Question: I am using the the 'SearchView' in the 'ActionBar' of the 'ListView'. The magnifying glass can be touched, the 'SearchView' shows its edit box, and the user can enter the text for filtering the content of the list. It almost works. However, when the user presses the button, the 'SearchView' collapses back to the icon, the text inside the widget is cleared, and the filtering is reset. The effect (in my case) is that the list can be filtered only when the 'SearchView' is not iconified. The wanted behaviour is to keep the filter text also after the 'SearchView' was collapsed.
The behaviour probably changed in Android 4.3. With 4.2.2 it worked as wanted. See the observations below.
To be more specific, the menu contains the following item:
'''
<item android:id="@+id/menu_search_customers"
android:title="@string/menu_search_text"
android:icon="@android:drawable/ic_menu_search"
android:showAsAction="ifRoom|collapseActionView"
android:actionViewClass="android.widget.SearchView" />
'''
Notice the icon and the 'android:showAsAction'. I belive the button appears by default when the 'SearchView' is expanded (by I mean the '<' plus the icon -- see the right image with the blue book from the official <URL>.

When debugging, I have found that the 'onQueryTextChange()' is fired with the empty text when the is used. (I believe this was not the case with Android 4.2.2, because it worked as wanted before the OS update.) This is the reason why the filtering of the list items is also reset -- see my 'onQueryTextChange()' below. I want the 'SearchView' collapsed, and the filter text displayed as subtitle in the action bar.
So far, my code related to the 'SearchView' looks like this:
'''
@Override
public boolean onCreateOptionsMenu(Menu menu) {
// MenuInflater adds the magnifying glass icon for the SearchView
// to the ActionBar as the always visible menu item.
MenuInflater inflater = getMenuInflater();
inflater.inflate(R.menu.customers_menu, menu);
// Get the related SearchView widget.
SearchView sv = (SearchView) menu.findItem(R.id.menu_search_customers)
.getActionView();
// Get the changes immediately.
sv.setOnQueryTextListener(new SearchView.OnQueryTextListener() {
// I am not sure whether the onQueryTextSubmit() is important
// for the purpose.
@Override
public boolean onQueryTextSubmit(String query) {
getActionBar().setSubtitle(mCurFilter);
return true;
}
@Override
public boolean onQueryTextChange(String newText) {
// The newText is stored into a member variable that
// is used when the new CursorLoader is created.
mCurFilter = newText;
getActionBar().setSubtitle(mCurFilter);
getLoaderManager().restartLoader(0, null,
CustomersOverviewActivity.this);
return true;
}
});
return true;
}
'''
The restarted loader calls the 'onCreateLoader'. Notice the 'mCurFilter' is used for building the SQL query:
'''
@Override
public Loader<Cursor> onCreateLoader(int id, Bundle args) {
String[] projection = { CustomerTable._ID,
CustomerTable.CODE,
CustomerTable.NAME,
CustomerTable.STREET,
CustomerTable.TOWN };
String selection = null; // init
String[] selectionArgs = null; // init
if ( ! mCurFilter.isEmpty()) {
selection = CustomerTable.NAME + " like ?";
selectionArgs = new String[]{ "%" + mCurFilter +"%" };
}
CursorLoader cursorLoader = new CursorLoader(this,
DemoContentProvider.CUSTOMERS_CONTENT_URI, projection,
selection, selectionArgs,
orderInfo);
return cursorLoader;
}
'''
I would like to detect the situation when the is pressed the 'onQueryTextChange()' is called. This way (say) I could set a flag and block the 'mCurFilter' assignment by the emptied 'SearchView' content. Also, when the search icon is expanded again, I would like to initialize the text in the expanded 'SearchView' from the 'mCurFilter' it is shown (i.e. the expanded view is preset with the filter text). How that can be done?
The earlier implementation of the 'SearchView' had...
'''
@Override
public void onActionViewCollapsed() {
clearFocus();
updateViewsVisibility(true);
mQueryTextView.setImeOptions(mCollapsedImeOptions);
mExpandedInActionView = false;
}
'''
Now, it contains...
'''
@Override
public void onActionViewCollapsed() {
setQuery("", false);
clearFocus();
updateViewsVisibility(true);
mQueryTextView.setImeOptions(mCollapsedImeOptions);
mExpandedInActionView = false;
}
'''
Do you know what could be the reason for setting the query to the empty string? Should I override the new implementation by the old code? Or is there a better way?
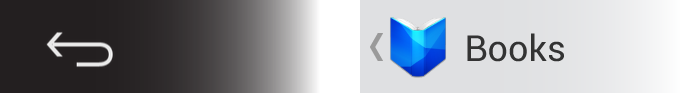
Answer: I have written a 'StatefulSearchView' which retains the text:
'''
import android.content.Context;
import android.os.Parcel;
import android.os.Parcelable;
import android.text.TextUtils;
import android.util.AttributeSet;
import android.util.Log;
import android.view.View;
import android.widget.EditText;
import android.widget.SearchView;
import android.widget.SearchView.OnQueryTextListener;
import android.widget.TextView;
public class StatefulSearchView extends SearchView implements android.view.View.OnLayoutChangeListener, OnQueryTextListener,android.widget.SearchView.OnCloseListener{
private boolean mSaveText=true;
private OnQueryTextListener mQueryListener;
private String mQuery;
private OnCloseListener mCloseListener;
private boolean fromIconify = true;
public StatefulSearchView(Context context, AttributeSet attrs) {
super(context, attrs);
addOnLayoutChangeListener(this);
super.setOnCloseListener(this);
}
public StatefulSearchView(Context context) {
super(context);
// TODO Auto-generated constructor stub
addOnLayoutChangeListener(this);
super.setOnCloseListener(this);
}
public void setSaveSearchTextState(boolean save){
this.mSaveText = save;
this.setSaveEnabled(mSaveText);
}
public void setOnStatefulQueryTextListener(OnQueryTextListener listener) {
mQueryListener = listener;
super.setOnQueryTextListener(this);
}
@Override
public void onLayoutChange(View v, int left, int top, int right,
int bottom, int oldLeft, int oldTop, int oldRight, int oldBottom) {
if(super.isIconfiedByDefault() || !super.isIconified() && !TextUtils.isEmpty(mQuery) && mSaveText){
setSavedText(mQuery);
}
Log.i("onLayoutChanged()",""+mQuery);
}
@Override
public void setIconified(boolean iconify) {
mQuery = getQuery().toString();
Log.i("setIconified()",""+mQuery);
super.setOnCloseListener(null);
super.setIconified(iconify);
super.setIconified(iconify);
super.setOnCloseListener(this);
fromIconify = true;
}
@Override
public void setOnCloseListener(OnCloseListener listener) {
mCloseListener = listener;
super.setOnCloseListener(this);
}
@Override
protected Parcelable onSaveInstanceState() {
Parcelable state = super.onSaveInstanceState();
return new SearchQueryState(state, mQuery, mSaveText);
}
@Override
protected void onRestoreInstanceState(Parcelable state) {
SearchQueryState sqs = (SearchQueryState)state;
super.onRestoreInstanceState(sqs.getSuperState());
mQuery = sqs.getSavedQuery();
mSaveText = sqs.getSaveText();
}
@Override
public boolean onQueryTextChange(String arg0) {
mQuery = arg0;
return mQueryListener.onQueryTextChange(mQuery);
}
@Override
public boolean onQueryTextSubmit(String arg0) {
// TODO Auto-generated method stub
return mQueryListener.onQueryTextSubmit(arg0);
}
private TextView getTextView(){
int searchTextViewId = getContext().getResources().getIdentifier("android:id/search_src_text", null, null);
return (TextView) this.findViewById(searchTextViewId);
}
private void setSavedText(String s){
super.setOnQueryTextListener(null);
Log.i("setSavedText()",""+s);
TextView t = getTextView();
t.setText(s);
if(!TextUtils.isEmpty(s))
((EditText)t).setSelection(s.length());
super.setOnQueryTextListener(mQueryListener);
}
private class SearchQueryState extends BaseSavedState{
private boolean mSaveText;
private String mQueryText;
public SearchQueryState(Parcel arg0) {
super(arg0);
this.mQueryText = arg0.readString();
this.mSaveText = arg0.readInt() == 1;
}
public SearchQueryState(Parcelable superState, String queryText, boolean saveText) {
super(superState);
this.mQueryText = queryText;
this.mSaveText = saveText;
}
public boolean getSaveText(){
return this.mSaveText;
}
public String getSavedQuery(){
return mQueryText;
}
@Override
public void writeToParcel(Parcel dest, int flags) {
// TODO Auto-generated method stub
super.writeToParcel(dest, flags);
dest.writeString(mQueryText);
dest.writeInt(mSaveText? 1: 0);
}
}
@Override
public boolean onClose() {
Log.i("onClose()", "Is from setIconified(): "+fromIconify);
if(!fromIconify){
mQuery = null;
fromIconify = false;
}
return mCloseListener == null ? false : mCloseListener.onClose();
}
}
'''
In demonstration activity:
'''
public class MainActivity extends Activity{
private StatefulSearchView mSearchView;
@Override
protected void onCreate(Bundle savedInstanceState) {
super.onCreate(savedInstanceState);
setContentView(R.layout.activity_main);
getActionBar().setHomeButtonEnabled(true);
}
@Override
public boolean onMenuItemSelected(int featureId, MenuItem item) {
if(item.getItemId()==android.R.id.home) {
mSearchView.setIconified(true);
return true;
}
return super.onMenuItemSelected(featureId, item);
}
@Override
public boolean onCreateOptionsMenu(Menu menu) {
// Inflate the menu; this adds items to the action bar if it is present.
getMenuInflater().inflate(R.menu.main, menu);
MenuItem item = menu.findItem(R.id.action_search);
mSearchView =(StatefulSearchView)item.getActionView();
mSearchView.setSaveSearchTextState(true);
mSearchView.setOnStatefulQueryTextListener(new OnQueryTextListener(){
@Override
public boolean onQueryTextChange(String newText) {
// TODO Auto-generated method stub
return false;
}
@Override
public boolean onQueryTextSubmit(String query) {
// TODO Auto-generated method stub
return false;
}});
return true;
}
'''
In menu xml:
'''
<menu xmlns:android="http://schemas.android.com/apk/res/android" >
<item
android:id="@+id/action_search"
android:orderInCategory="100"
android:showAsAction="always"
android:actionViewClass="com.nikola.despotoski.saveablesearchview.StatefulSearchView"
android:title="@string/action_settings"/>
</menu>
'''
In the source of the <URL>, it clearly says that they change the text to '""':
'''
@Override
public void onActionViewCollapsed() {
setQuery("", false);
clearFocus();
updateViewsVisibility(true);
mQueryTextView.setImeOptions(mCollapsedImeOptions);
mExpandedInActionView = false;
}
/**
* {@inheritDoc}
*/
@Override
public void onActionViewExpanded() {
if (mExpandedInActionView) return;
mExpandedInActionView = true;
mCollapsedImeOptions = mQueryTextView.getImeOptions();
mQueryTextView.setImeOptions(mCollapsedImeOptions | EditorInfo.IME_FLAG_NO_FULLSCREEN);
mQueryTextView.setText("");
setIconified(false);
}
'''
Let me know if you have issues.